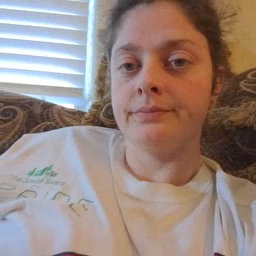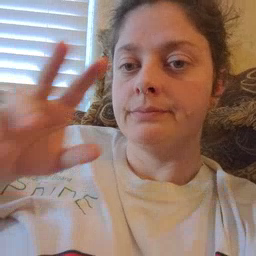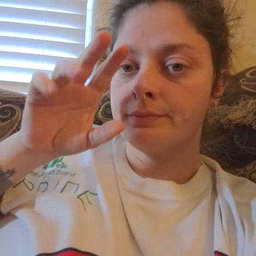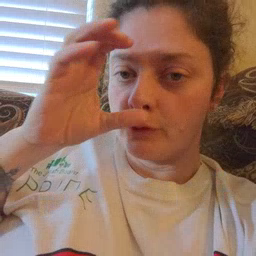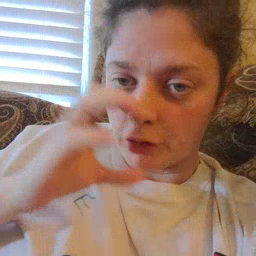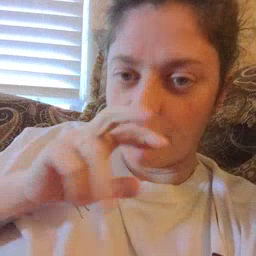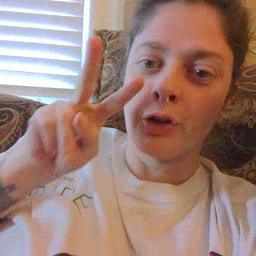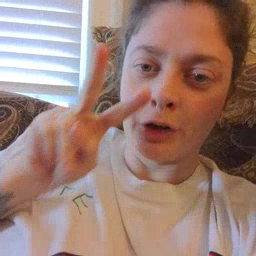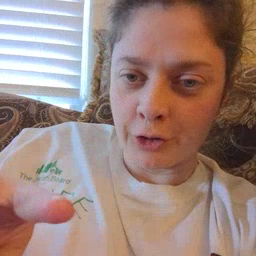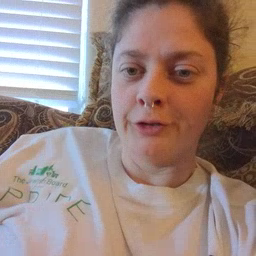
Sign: look